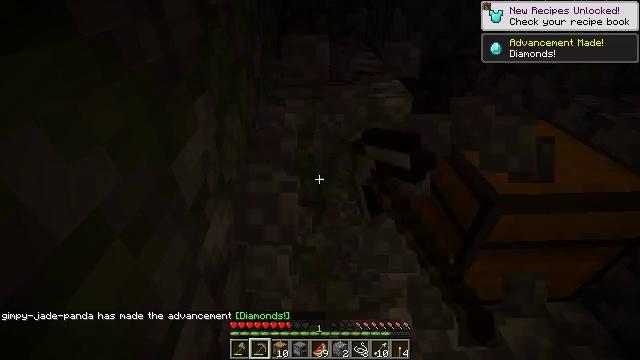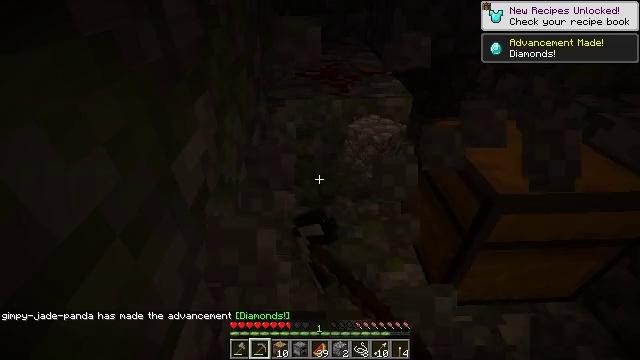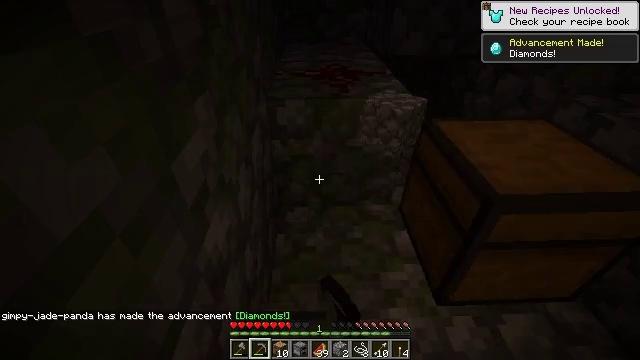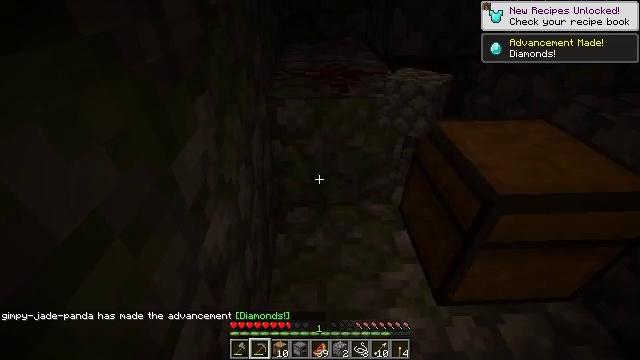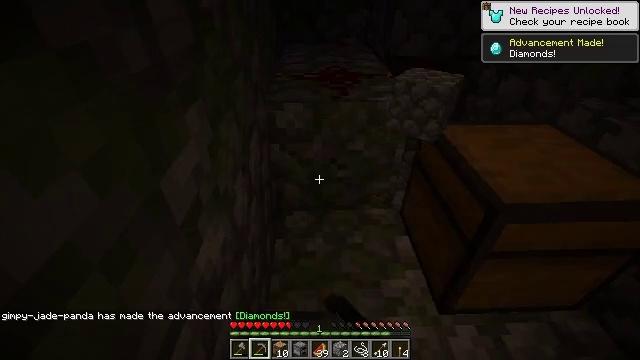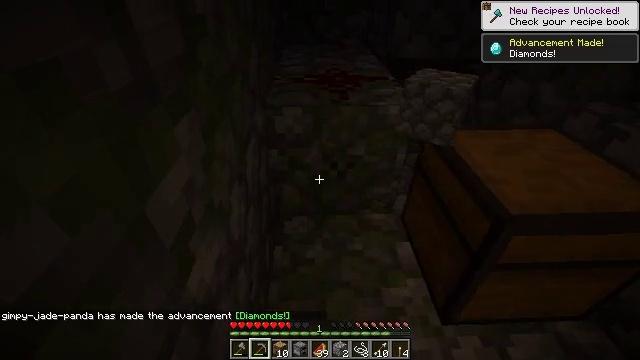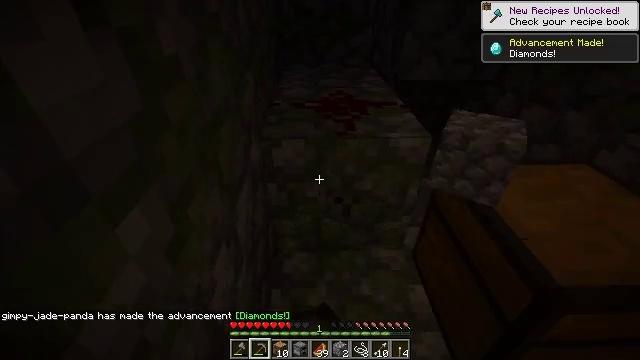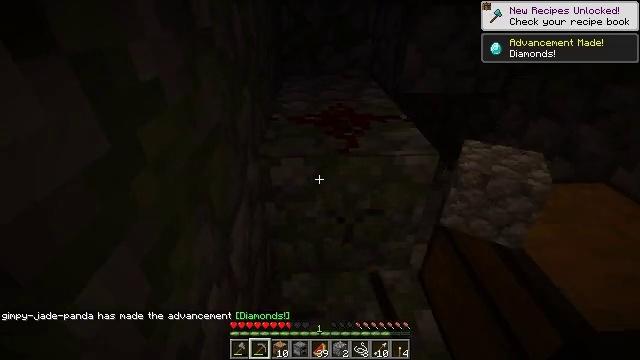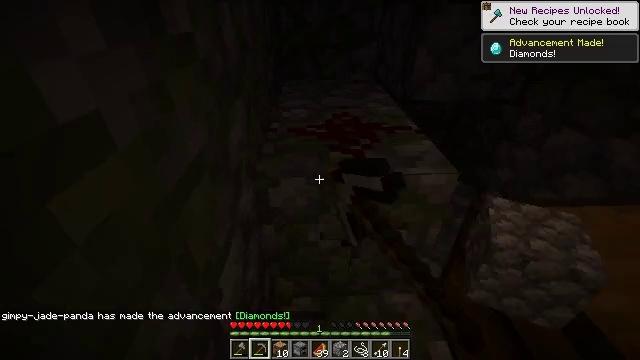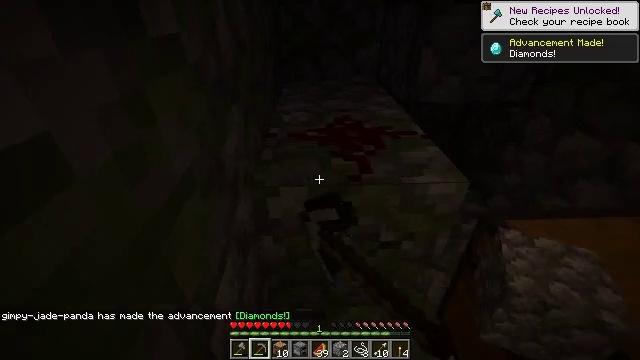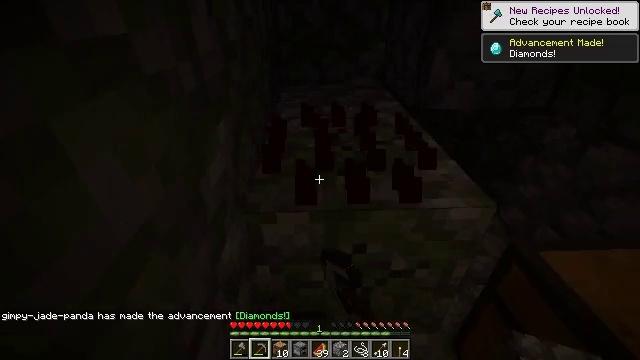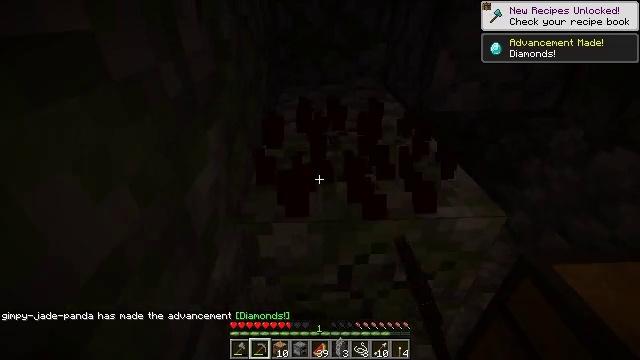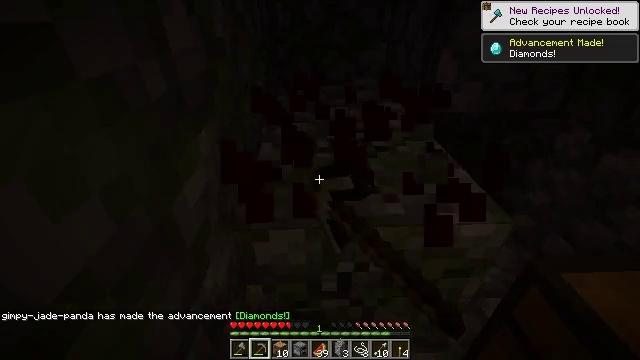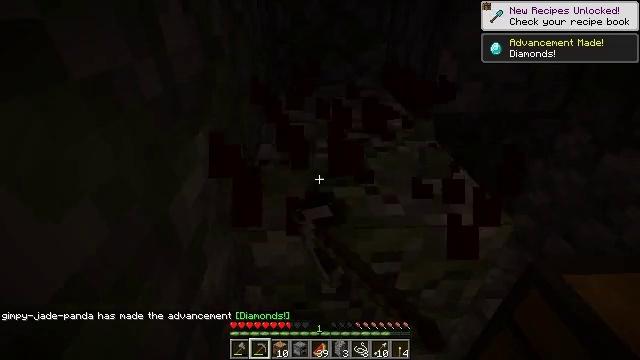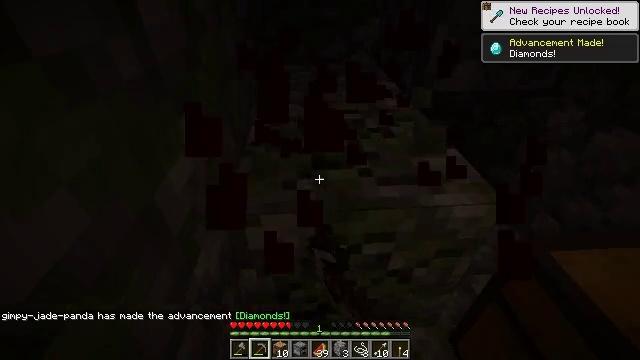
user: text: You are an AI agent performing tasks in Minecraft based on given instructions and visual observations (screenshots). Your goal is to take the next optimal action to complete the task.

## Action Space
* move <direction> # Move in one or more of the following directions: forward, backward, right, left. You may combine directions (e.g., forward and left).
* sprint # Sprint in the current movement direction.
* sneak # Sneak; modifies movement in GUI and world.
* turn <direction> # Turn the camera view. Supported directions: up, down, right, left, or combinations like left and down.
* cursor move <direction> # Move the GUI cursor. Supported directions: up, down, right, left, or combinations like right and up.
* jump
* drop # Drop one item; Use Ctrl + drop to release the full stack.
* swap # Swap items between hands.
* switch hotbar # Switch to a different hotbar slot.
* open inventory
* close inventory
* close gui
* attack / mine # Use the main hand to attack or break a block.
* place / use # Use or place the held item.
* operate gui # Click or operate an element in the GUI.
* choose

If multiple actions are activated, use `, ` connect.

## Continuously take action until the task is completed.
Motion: motion action
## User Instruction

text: Mine the redstone wire connected to mechanisms.
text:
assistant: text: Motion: attack / mine
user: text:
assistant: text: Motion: attack / mine
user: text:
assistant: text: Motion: attack / mine
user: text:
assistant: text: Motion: move forward, attack / mine
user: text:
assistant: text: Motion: move forward, attack / mine
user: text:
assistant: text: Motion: move forward and move left, turn up, attack / mine
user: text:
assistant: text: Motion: move forward and move left, turn up, attack / mine
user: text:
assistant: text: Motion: move forward and move left, attack / mine
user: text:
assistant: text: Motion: move forward and move left, attack / mine
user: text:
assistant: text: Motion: move left, attack / mine
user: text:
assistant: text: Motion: attack / mine
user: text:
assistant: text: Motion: attack / mine
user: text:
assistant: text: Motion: attack / mine
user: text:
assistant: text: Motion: turn right and down, attack / mine
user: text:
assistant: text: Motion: attack / mine